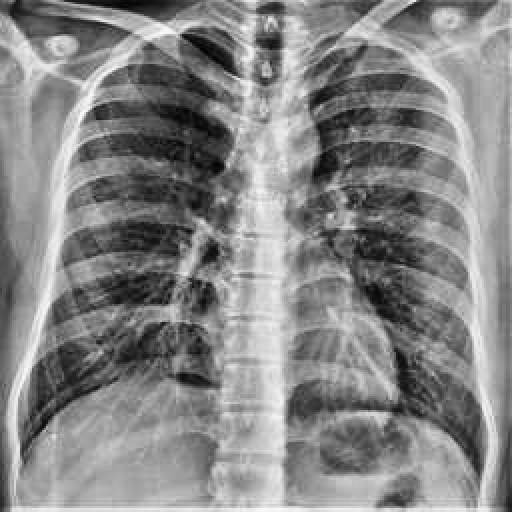
Finding: NORMAL